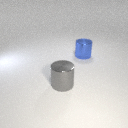
large gray metal cylinder to the left of large blue metal cylinder